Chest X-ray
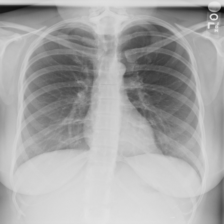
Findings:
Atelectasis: negative
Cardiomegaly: negative
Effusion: negative
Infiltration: negative
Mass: negative
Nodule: negative
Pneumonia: negative
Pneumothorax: negative
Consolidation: negative
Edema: negative
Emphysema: negative
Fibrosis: negative
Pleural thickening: negative
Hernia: negative